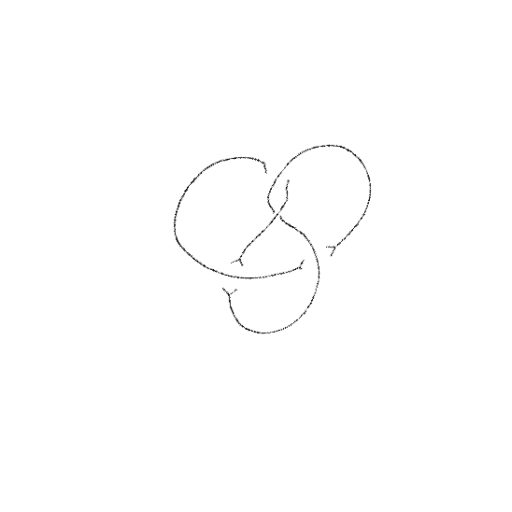
Crossing number: 4